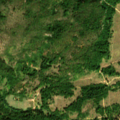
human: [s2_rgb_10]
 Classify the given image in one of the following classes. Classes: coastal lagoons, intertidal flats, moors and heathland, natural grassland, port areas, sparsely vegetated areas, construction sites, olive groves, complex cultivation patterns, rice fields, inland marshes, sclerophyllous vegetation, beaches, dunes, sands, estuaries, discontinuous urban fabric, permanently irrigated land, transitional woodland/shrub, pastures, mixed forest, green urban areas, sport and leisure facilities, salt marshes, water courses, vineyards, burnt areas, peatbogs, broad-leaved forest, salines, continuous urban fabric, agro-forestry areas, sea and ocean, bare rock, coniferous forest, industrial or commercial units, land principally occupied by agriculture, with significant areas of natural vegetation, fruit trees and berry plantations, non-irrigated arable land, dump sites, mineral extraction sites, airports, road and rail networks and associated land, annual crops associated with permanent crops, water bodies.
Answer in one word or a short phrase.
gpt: broad-leaved forest, natural grassland, transitional woodland/shrub